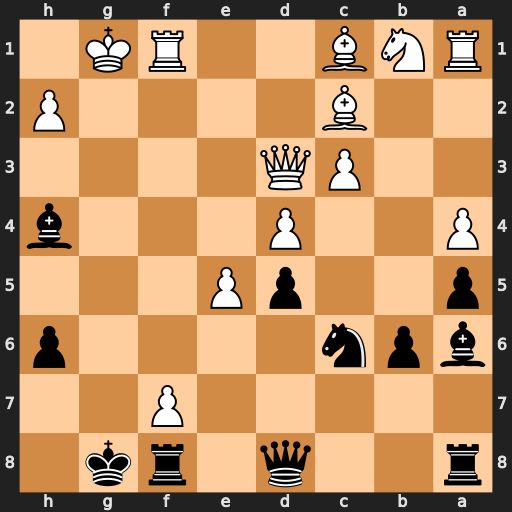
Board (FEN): r2q1rk1/5P2/bpn4p/p2pP3/P2P3b/2PQ4/2B4P/RNB2RK1
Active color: b
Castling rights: -
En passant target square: -
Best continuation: Rxf7 Qg6+ Rg7